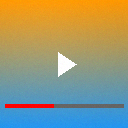
Screen state: on